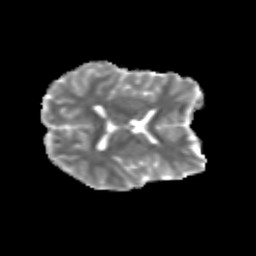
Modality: MD
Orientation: axial
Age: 19
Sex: female
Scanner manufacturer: siemens
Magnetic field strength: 3 T
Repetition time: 3.5 s
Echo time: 0.125 s